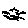
Label: cat